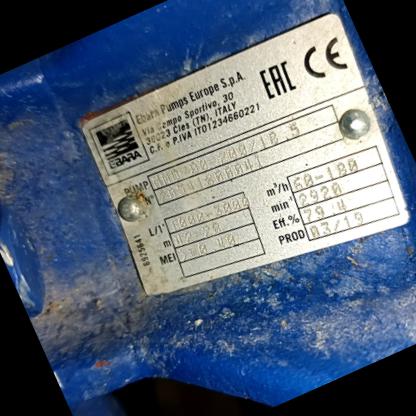
Klasa: tabliczka-znamionowa